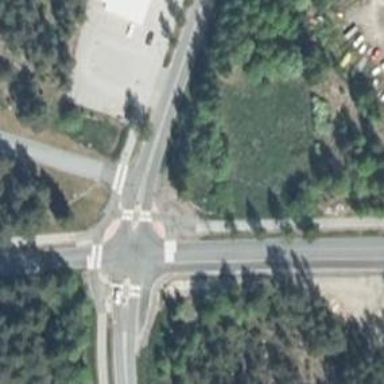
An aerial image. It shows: Marked crossing with pedestrian island.